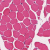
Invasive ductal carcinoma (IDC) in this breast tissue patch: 0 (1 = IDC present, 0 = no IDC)